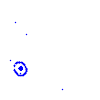
Particle: pion